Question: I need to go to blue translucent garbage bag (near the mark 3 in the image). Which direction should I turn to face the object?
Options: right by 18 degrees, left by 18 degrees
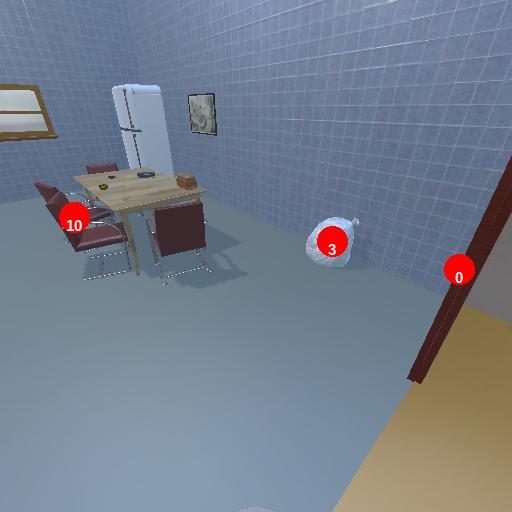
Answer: right by 18 degrees